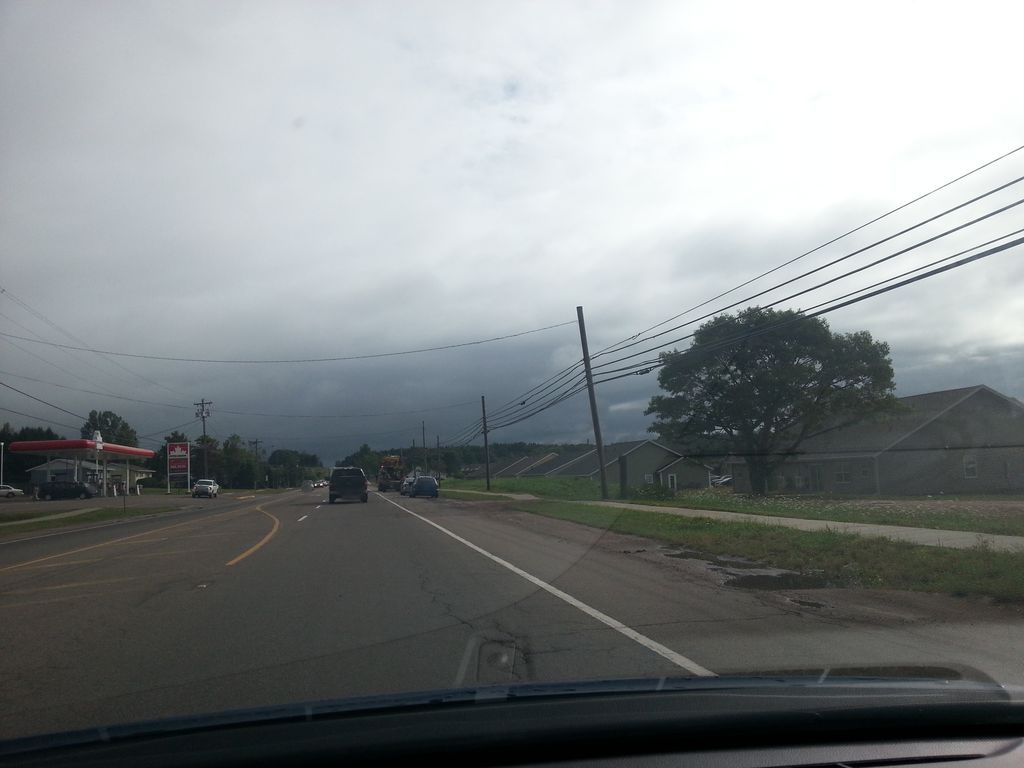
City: charlottetown